Question: I am trying to parse json object in QT from an api. However when i try the codes written below i cannot parse the object. I simply want to get the information stored in those parameters.
API is
'''
{
"error": {
"errorcode": 0,
"errorstring": ""
},
"login": 1,
"logintoken": "209b06aa7f059673db393ff7a731af1847344903b9733f026cc3a6f7a5b797b3"
}
'''
The Codes are
'''
QUrl ava_url("http://pinundpin.de/wsdemo/atgdemoapi_v3/index.php");
QNetworkRequest ava_request(ava_url);
ava_request.setRawHeader("Content-Type", "application/x-www-form-urlencoded");
QNetworkAccessManager *manager = new QNetworkAccessManager();
QEventLoop loop;
QObject::connect(manager,
SIGNAL(finished(QNetworkReply *)),
&loop,
SLOT(quit()));
QByteArray postData;
Username = "testwebser";
Passwd = "2017@QWEasdZXC";
postData.append("action=login&");
postData.append("password="+Passwd+"&");
postData.append("username="+Username);
QNetworkReply* reply = manager->post(ava_request,postData);
loop.exec();
QString response = (QString)reply->readAll();
qDebug()<< response;
QJsonDocument temp = QJsonDocument::fromJson(response.toUtf8());
QJsonObject jsonObj = temp.object();
qDebug() <<"error"<< jsonObj["error"].toString();
qDebug() <<"login"<< jsonObj["login"].toString();
qDebug() << "logintoken"<<jsonObj["logintoken"].toString();
'''
the response string looks
and the output is
'''
D/libAndroisShop.so(21944): ../AndroisShop/networkconnection.cpp:45 (QString NetworkConnection::Connect(QString, QString)): "<br><br>NO OF ROWDATA: 1{"error":{"errorcode":0,"errorstring":""},"login":1,"logintoken":"4daaf6b3dd5a26a2ad2c436e564bfa4d6c439ce4d0d6cd66705a8bdadddddaa0"}"
D/libAndroisShop.so(21944): ../AndroisShop/networkconnection.cpp:50 (QString NetworkConnection::Connect(QString, QString)): error ""
D/libAndroisShop.so(21944): ../AndroisShop/networkconnection.cpp:51 (QString NetworkConnection::Connect(QString, QString)): login ""
D/libAndroisShop.so(21944): ../AndroisShop/networkconnection.cpp:52 (QString NetworkConnection::Connect(QString, QString)): logintoken ""
'''
Postman Image

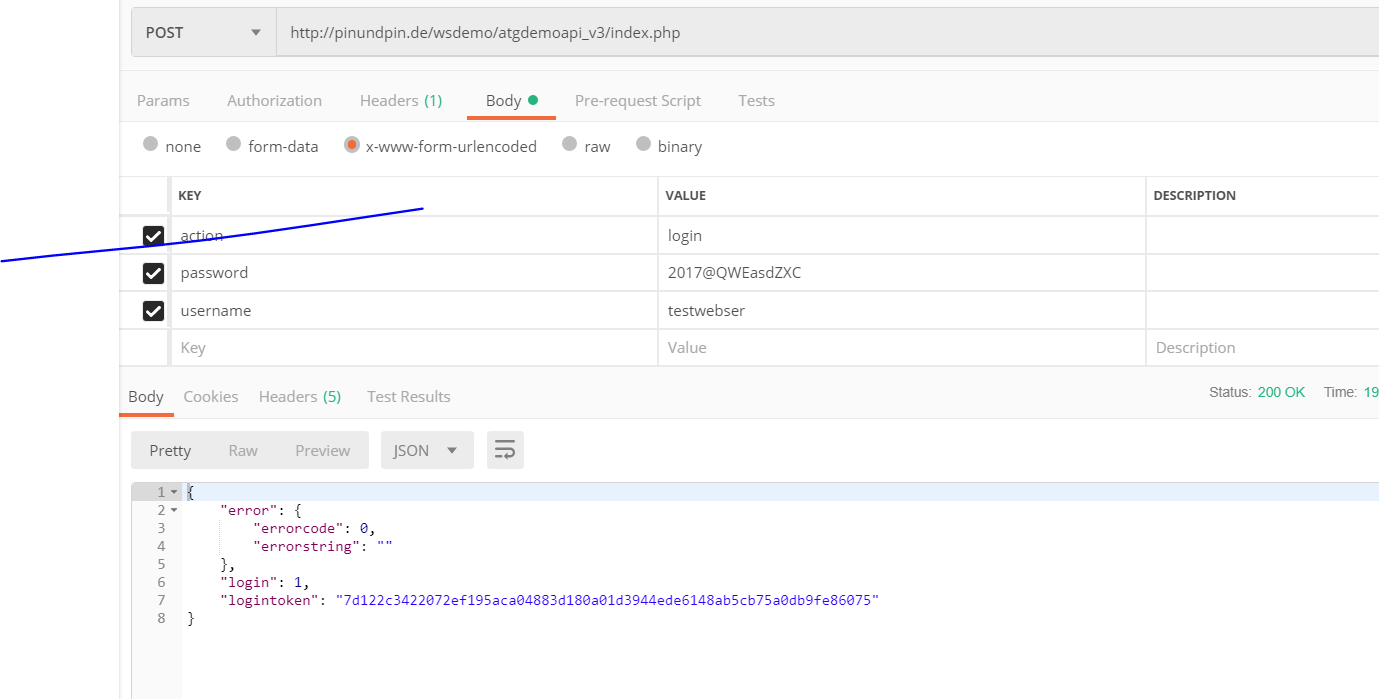
Answer: If you review the result of POSTMAN in raw mode you get the following:
<URL>
What QNAM gets but POSTMAN has another algorithm to extract the json:
<URL>
So a possible solution is to remove the unwanted element: '<br><br>NO OF ROWDATA: 1', for this it takes advantage that the json must start with "{" so the superior substring is used.
'''
QUrl ava_url("http://pinundpin.de/wsdemo/atgdemoapi_v3/index.php");
QNetworkRequest ava_request(ava_url);
ava_request.setRawHeader("Content-Type", "application/x-www-form-urlencoded");
QNetworkAccessManager *manager = new QNetworkAccessManager();
QEventLoop loop;
QObject::connect(manager,
&QNetworkAccessManager::finished,
&loop,
&QEventLoop::quit);
QByteArray postData;
QString Username = "testwebser";
QString Passwd = "2017@QWEasdZXC";
postData.append("action=login&");
postData.append("password="+Passwd+"&");
postData.append("username="+Username);
QNetworkReply *reply = manager->post(ava_request,postData);
loop.exec();
QByteArray response = reply->readAll();
QByteArray json = response.mid(response.indexOf("{"));
QJsonDocument temp = QJsonDocument::fromJson(json);
QJsonObject jsonObj = temp.object();
QJsonObject errorObj = jsonObj["error"].toObject();
qDebug()<<"error: "
<<"errorcode: "<< errorObj["errorcode"].toInt()
<<"errorstring: "<< errorObj["errorstring"].toString();
qDebug() <<"login"<< jsonObj["login"].toInt();
qDebug() << "logintoken"<<jsonObj["logintoken"].toString();
'''
Output:
'''
error: errorcode: 0 errorstring: ""
login 1
logintoken "cc7e46f34e0a268cecbaaeaad41b0ae2727cc7196b632574a4db16544576d012"
'''